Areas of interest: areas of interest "North Mountain Park Parking Lot"
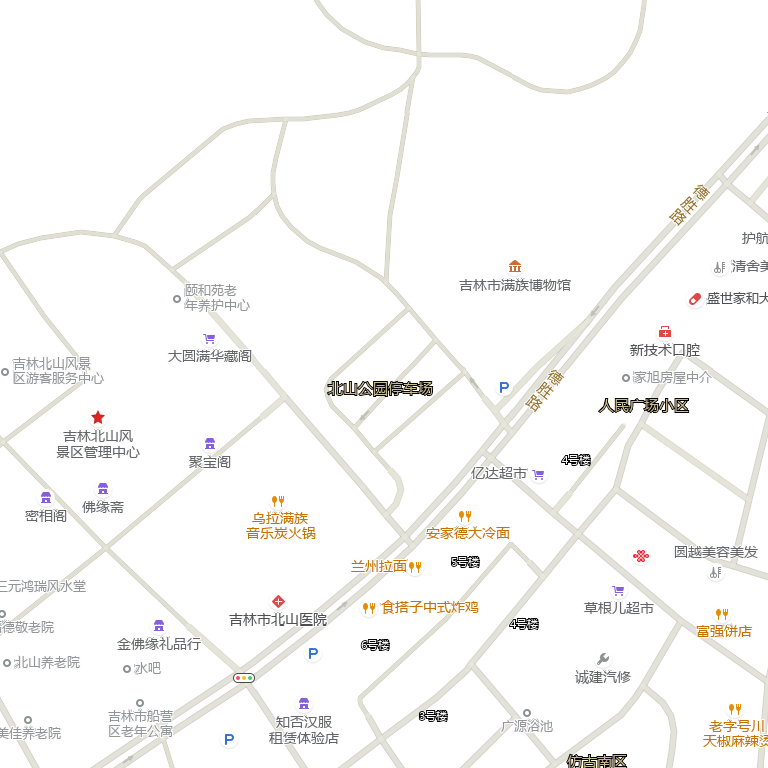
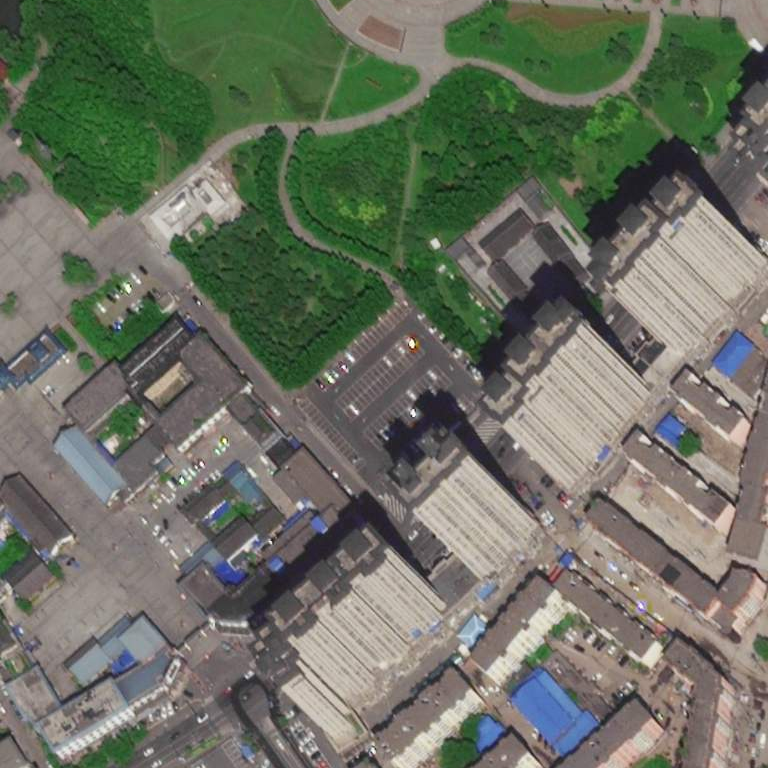